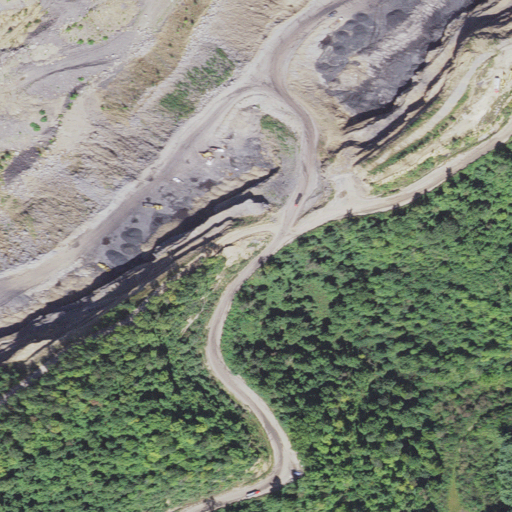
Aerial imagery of gap in West Virginia named Peters Gap containing grassland, deciduous forest, shrub, barren land, and evergreen forest